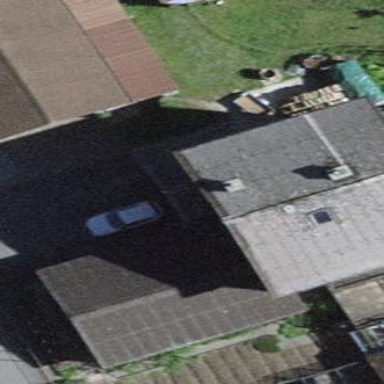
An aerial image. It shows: Simple house.